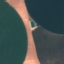
Label: AnnualCrop